Field crop: maize
Growth stage: 2
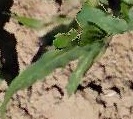
Species: maize